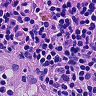
Metastatic tissue present: no